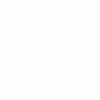
Label: not_dusty